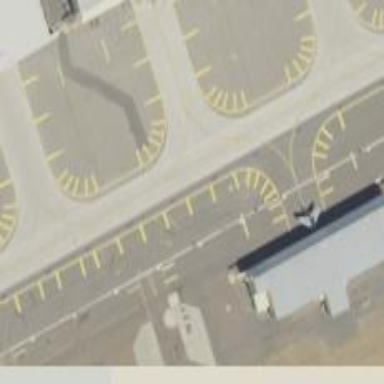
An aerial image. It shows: Image of taxiway at airport.